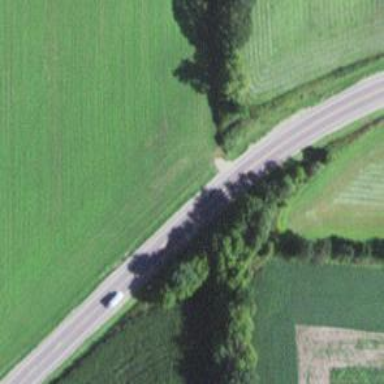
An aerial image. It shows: Primary highway.